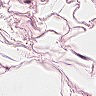
Metastatic tissue present: no